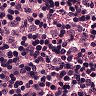
Metastatic tissue present: yes